Interaction volume radius: 5 \u00c5
Interaction volume height: 15 \u00c5
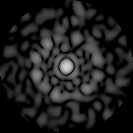
Disorder parameter: 0.8302